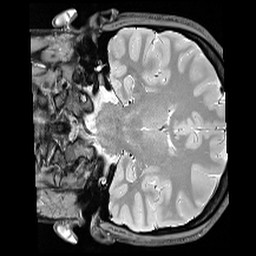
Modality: PDw
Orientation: coronal
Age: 23
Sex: female
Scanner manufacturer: siemens
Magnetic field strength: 3 T
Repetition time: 6.49 s
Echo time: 0.016 s